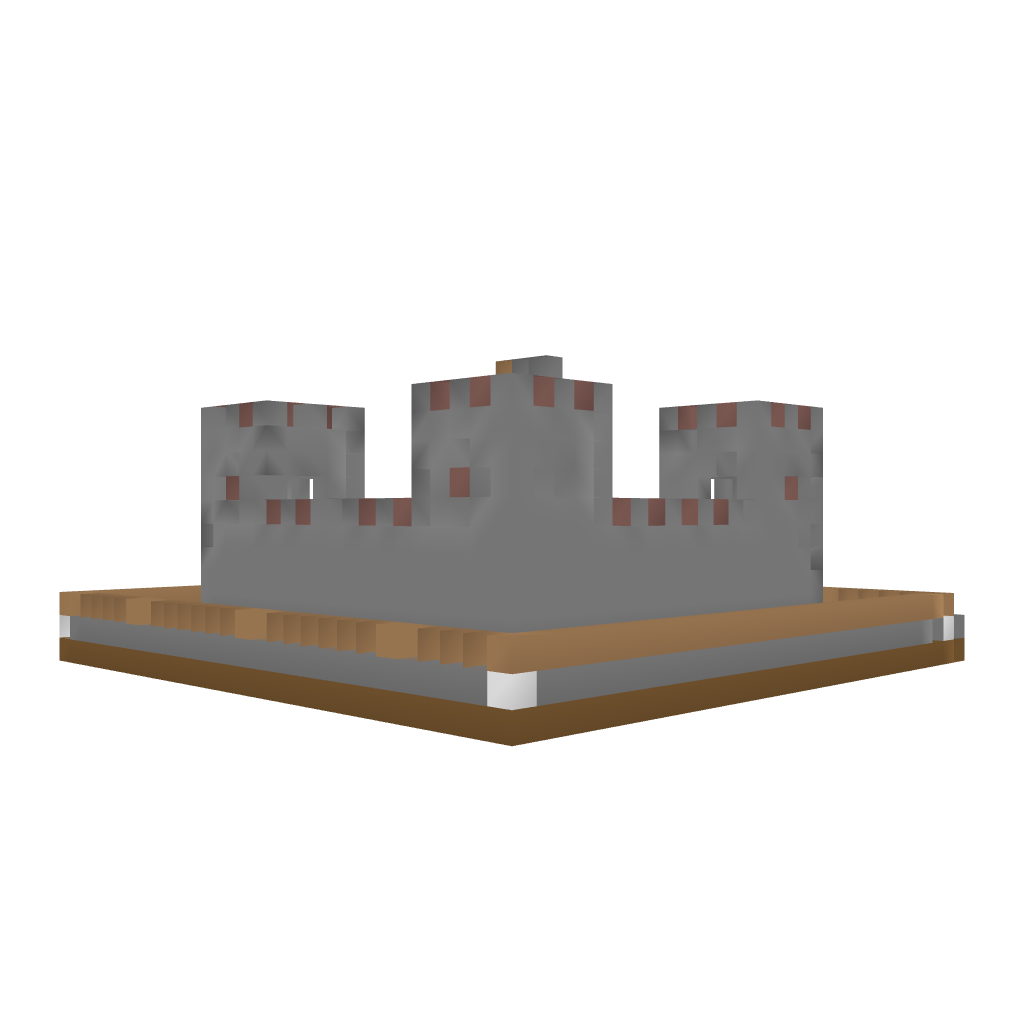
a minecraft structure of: Small Medieval Castle good quality